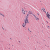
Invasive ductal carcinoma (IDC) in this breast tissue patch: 0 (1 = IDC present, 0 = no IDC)